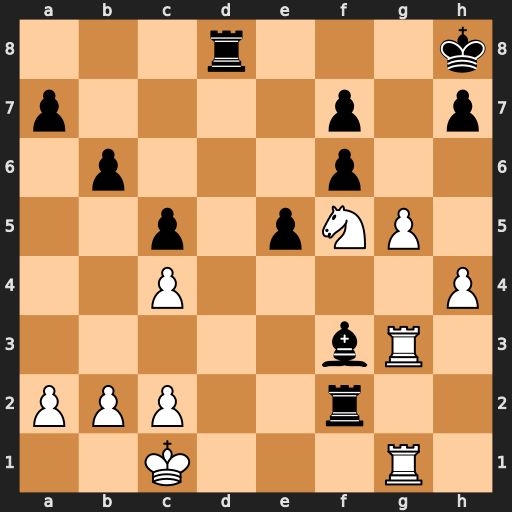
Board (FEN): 3r3k/p4p1p/1p3p2/2p1pNP1/2P4P/5bR1/PPP2r2/2K3R1
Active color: w
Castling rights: -
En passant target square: -
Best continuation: gxf6 Be4 Nd6 Rxc2+ Kb1 Rxc4+ Ka1